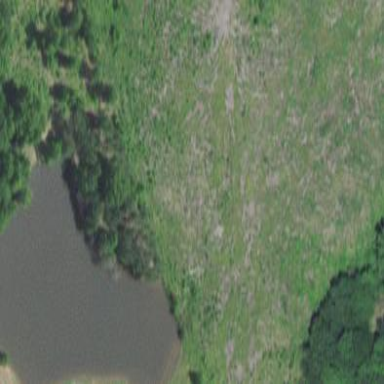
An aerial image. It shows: Pond surrounded by natural water.